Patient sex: M
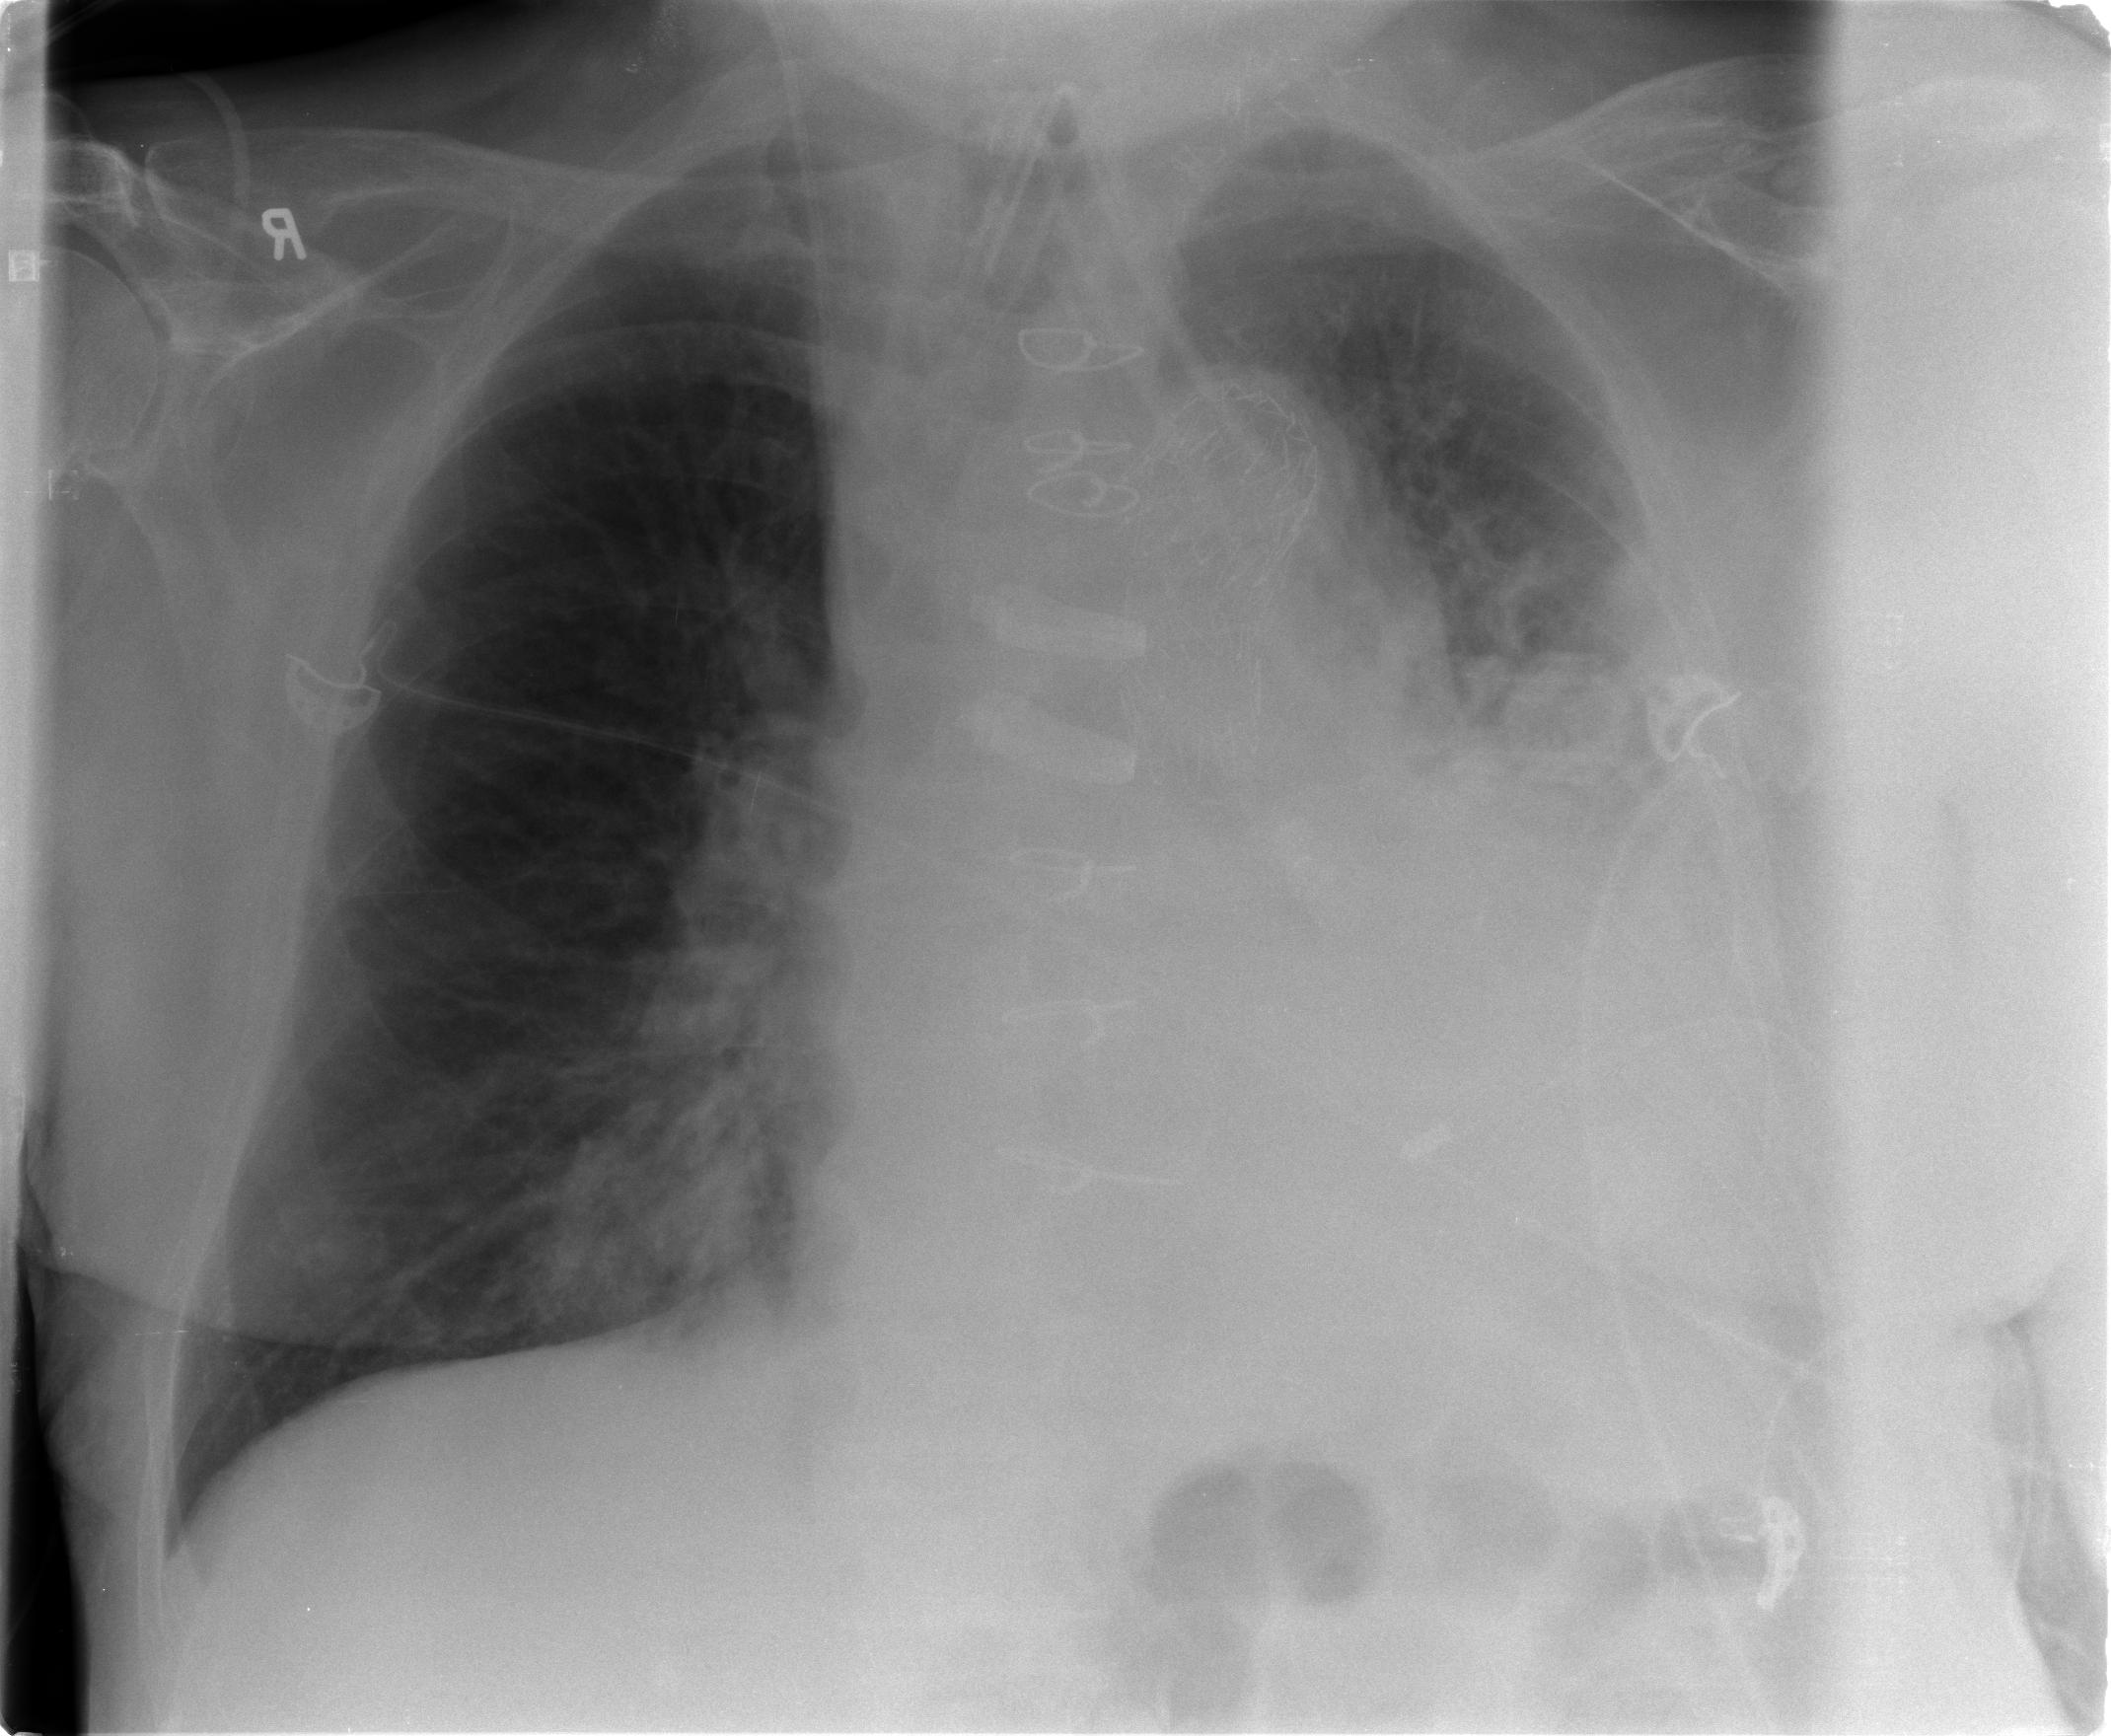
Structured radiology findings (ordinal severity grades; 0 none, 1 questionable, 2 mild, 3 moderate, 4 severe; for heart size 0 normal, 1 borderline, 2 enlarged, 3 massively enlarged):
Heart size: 2
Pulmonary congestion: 2
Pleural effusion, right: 0
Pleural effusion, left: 3
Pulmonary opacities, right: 2
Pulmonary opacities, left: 2
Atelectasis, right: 0
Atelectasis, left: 3